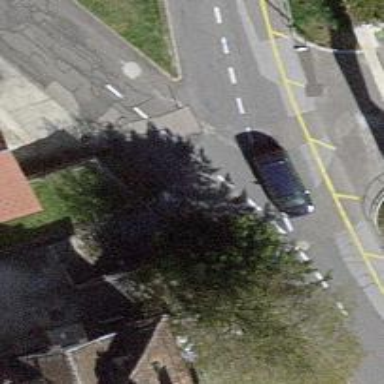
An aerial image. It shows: Set of steps on the road.